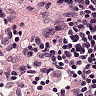
Metastatic tissue present: no